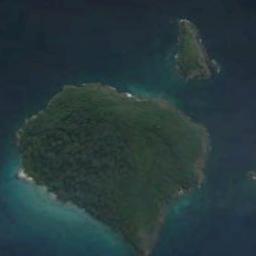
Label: island